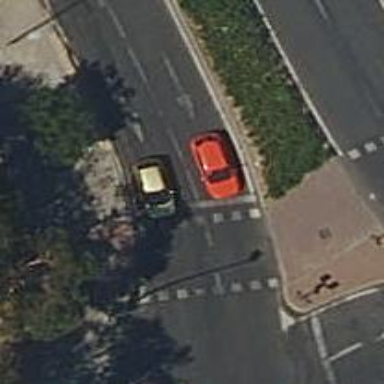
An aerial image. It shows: Crossing with traffic signals. It is zebra crossing.